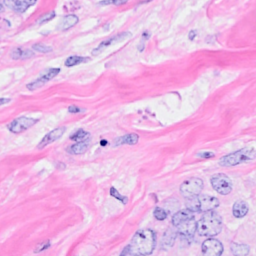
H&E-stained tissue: Breast